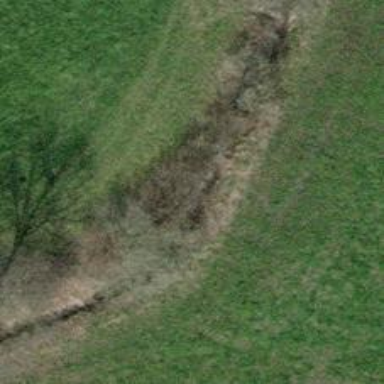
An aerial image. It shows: Ditch serving as waterway.